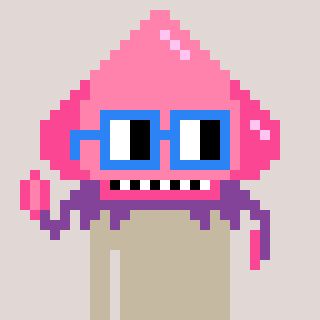
a pixel art character with square blue glasses, a squid-shaped head and a grayscale-colored body on a warm background